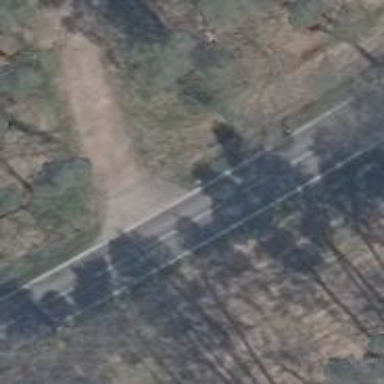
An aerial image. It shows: Secondary road with asphalt surface.